Question: I am using the following to add a login with facebook button on my website:
'''
<div class="fb-login-button" data-show-faces="false" data-width="100"
data-max-rows="2" data-size="large" data-scope="xxx">Start Here</div>
'''
This works fine in IE9, but it doesn't work in Safari/Chrome. Instead I get the following button:

Notice how the facebook logo is missing? That's because in webkit the following line is generated by facebook:
'''
<i class="pluginFaviconButtonIcon img sp_login-button sx_login-button_"></i>
'''
The part that's wrong is "sx_login-button_" that's missing the size specifier, which in this case is "large". In IE9, this is "sx_login-button_large" instead, which works.
Any ideas as why this is not working webkit?
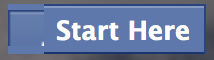
Answer: I think I've figured it out. I have the plugin Ghostery installed which was blocking Facebook activity. I know, pretty stupid but I was just looking at the layout at the time :). but that's why things were getting messed up for me. Check to make sure you don't have blockers running.